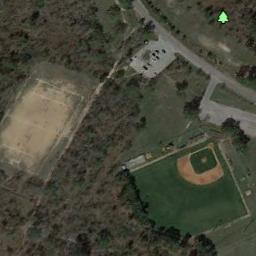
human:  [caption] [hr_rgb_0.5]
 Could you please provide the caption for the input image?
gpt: A baseball diamond is surrounded by many trees with a road pass by .

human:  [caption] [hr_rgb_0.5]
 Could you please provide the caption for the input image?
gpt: There is a trail leading to this baseball field .

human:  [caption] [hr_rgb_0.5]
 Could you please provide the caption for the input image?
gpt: A baseball diamond surrounded by some trees and a sport area beside .

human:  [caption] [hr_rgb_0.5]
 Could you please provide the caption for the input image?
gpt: There is a baseball diamond in the grass along the roads surrounded by the roads and brushwood .

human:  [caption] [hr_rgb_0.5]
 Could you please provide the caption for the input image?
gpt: Many trees are beside the  baseball diamond .